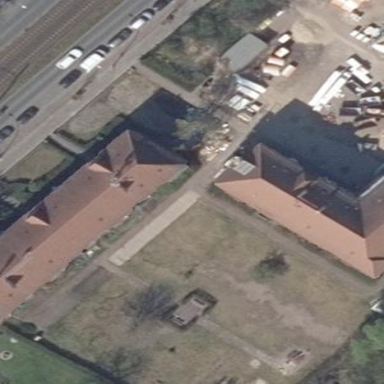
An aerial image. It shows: Residential building with hipped roof.